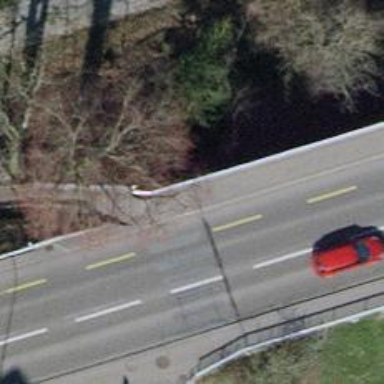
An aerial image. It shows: Set of steps on the road.